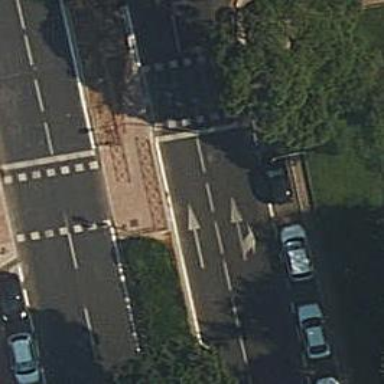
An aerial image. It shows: Road with traffic signals controlling the flow of traffic.